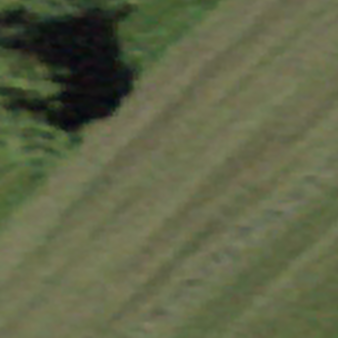
Label: other